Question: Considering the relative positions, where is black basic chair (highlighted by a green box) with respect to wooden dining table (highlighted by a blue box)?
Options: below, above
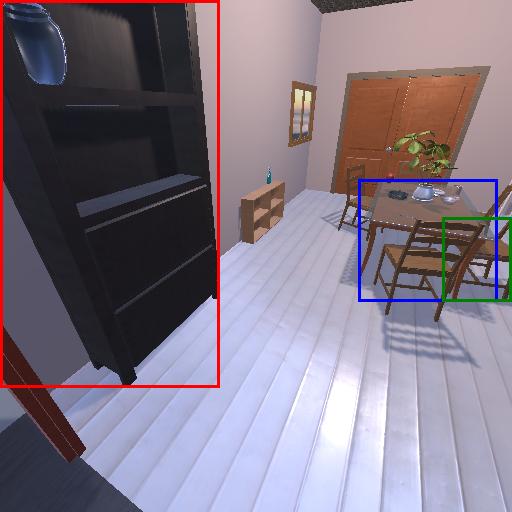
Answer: below